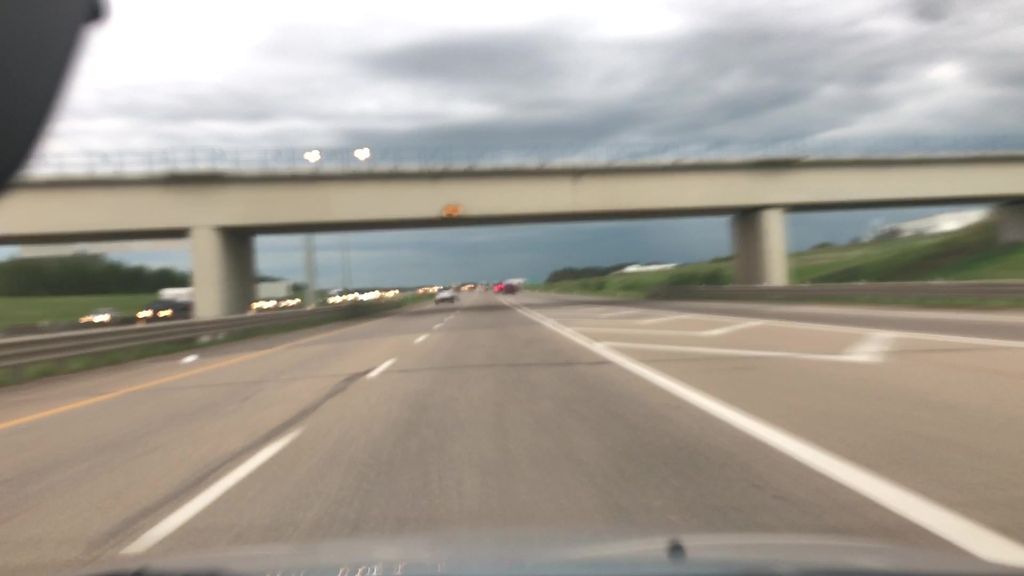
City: edmonton